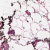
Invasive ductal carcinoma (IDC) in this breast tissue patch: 0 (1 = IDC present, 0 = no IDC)